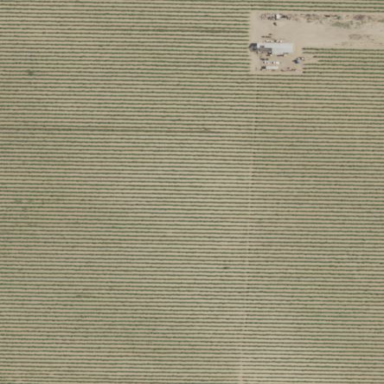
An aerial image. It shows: Beautiful vineyard in the countryside.